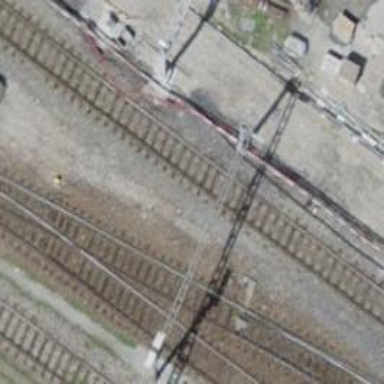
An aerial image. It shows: Single-track railway siding with electrification using contact line. The voltage is 3000 and 15000 along the tracks.